Interaction volume radius: 10 \u00c5
Interaction volume height: 10 \u00c5
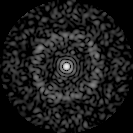
Disorder parameter: 0.8431